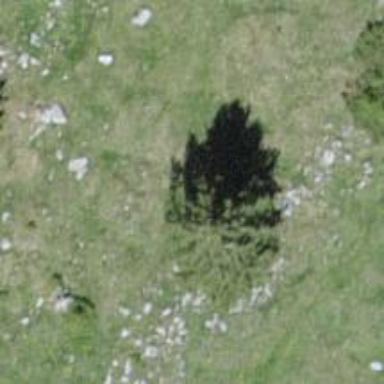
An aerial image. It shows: Needle-leaved tree in natural setting.